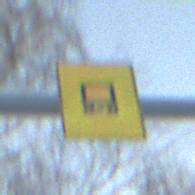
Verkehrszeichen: KennzeichnungspflichtigeFahrzeugeGefaehrlicheGueterOhnePfeilsymbol
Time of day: SunriseSunset
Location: Outdoor (Nature)
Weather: Clear
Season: Winter
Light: Natural